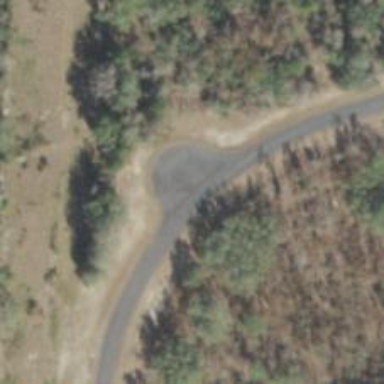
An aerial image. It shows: Turning circle on the road.